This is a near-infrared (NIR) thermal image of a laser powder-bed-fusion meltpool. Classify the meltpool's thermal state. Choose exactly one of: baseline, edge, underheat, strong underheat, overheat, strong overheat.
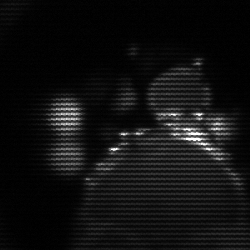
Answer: baseline